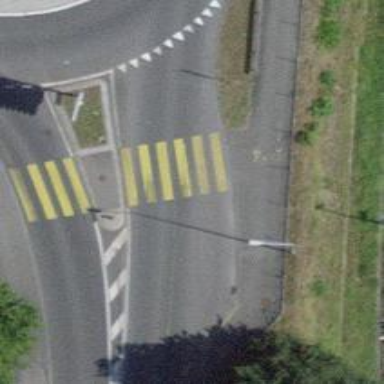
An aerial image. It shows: Kerb serving as barrier.